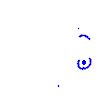
Particle: proton